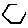
Label: hexagon